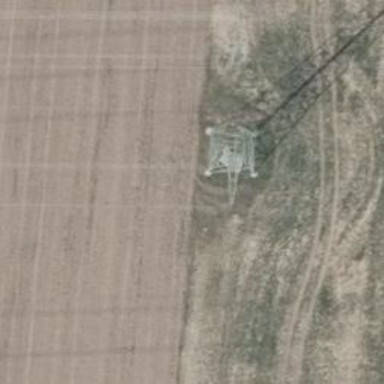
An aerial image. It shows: Power tower.